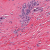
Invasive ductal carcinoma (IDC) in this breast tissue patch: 0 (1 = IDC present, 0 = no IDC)